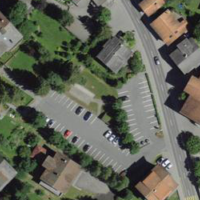
EUNIS habitat code: 54
Species observed at this site:
Bellis perennis
Sambucus racemosa
Humulus lupulus